Question: I have a maven-spring project in Eclipse and I have this annoying error message in one of my spring contexts:
> Referenced file contains errors (jar:file:/M2_HOME/repository/org/springframework/spring-beans/3.1.2.RELEASE/spring-beans-3.1.2.RELEASE.jar!/org/springframework/beans/
factory/xml/spring-tool-3.1.xsd). For more information, right click on the message in the Problems View and select "Show Details..."
The show setails leads to this:

I using spring-data-jpa 1.2.0.RELEASE and the rest of my spring jars are 3.1.3.RELEASE. Regarding spring-data-commons-core - I don't even have a dependency to this jar in my pom but I can see it in my m2 repository along with spring-data-commons-parent and both of version 1.4.0.RELEASE, I don't know why (maybe those are part of spring-data-jpa?).
My application context schema:
'''
<?xml version="1.0" encoding="UTF-8"?>
<beans xmlns="http://www.springframework.org/schema/beans"
xmlns:xsi="http://www.w3.org/2001/XMLSchema-instance" xmlns:p="http://www.springframework.org/schema/p"
xmlns:context="http://www.springframework.org/schema/context" xmlns:tx="http://www.springframework.org/schema/tx"
xmlns:jpa="http://www.springframework.org/schema/data/jpa"
xsi:schemaLocation="
http://www.springframework.org/schema/beans http://www.springframework.org/schema/beans/spring-beans-3.1.xsd
http://www.springframework.org/schema/context http://www.springframework.org/schema/context/spring-context-3.1.xsd
http://www.springframework.org/schema/tx http://www.springframework.org/schema/tx/spring-tx-3.1.xsd
http://www.springframework.org/schema/data/jpa http://www.springframework.org/schema/data/jpa/spring-jpa-1.2.xsd">
'''
I don't understand why I keep getting this error. Basically it has no effect what so ever, The app compiles, deployed and runs just fine, it is just this annoying red error mark in Eclipse that drives me crazy :)
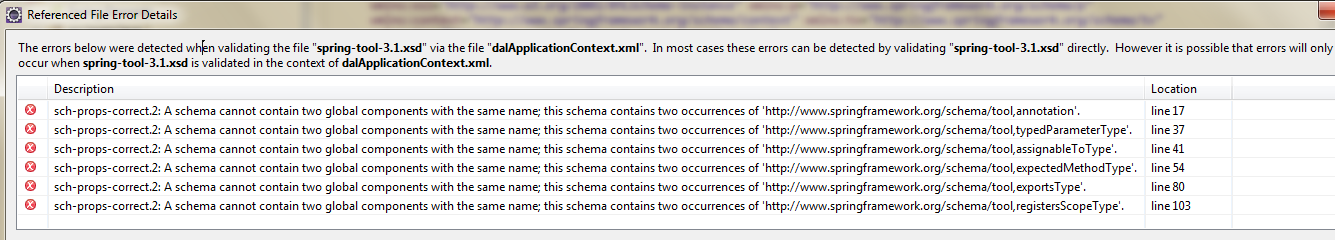
Answer: I have solved it by doing 3 things:
1. Added this repository to my POM: <repository>
<id>spring-milestone</id>
<name>Spring Maven MILESTONE Repository</name>
<url>http://repo.springsource.org/libs-milestone</url>
</repository>
2. I'm using this version of spring-jpa: <dependency>
<groupId>org.springframework.data</groupId>
<artifactId>spring-data-jpa</artifactId>
<version>1.2.0.RELEASE</version>
</dependency>
3. I removed the xsd versions from my context (although I'm not sure it is necessary): <?xml version="1.0" encoding="UTF-8"?>
<beans xmlns="http://www.springframework.org/schema/beans"
xmlns:context="http://www.springframework.org/schema/context"
xmlns:xsi="http://www.w3.org/2001/XMLSchema-instance" xmlns:jdbc="http://www.springframework.org/schema/jdbc"
xmlns:jpa="http://www.springframework.org/schema/data/jpa" xmlns:tx="http://www.springframework.org/schema/tx"
xsi:schemaLocation="
http://www.springframework.org/schema/beans http://www.springframework.org/schema/beans/spring-beans.xsd
http://www.springframework.org/schema/context http://www.springframework.org/schema/context/spring-context.xsd
http://www.springframework.org/schema/tx http://www.springframework.org/schema/tx/spring-tx.xsd
http://www.springframework.org/schema/data/jpa http://www.springframework.org/schema/data/jpa/spring-jpa.xsd
http://www.springframework.org/schema/jdbc http://www.springframework.org/schema/jdbc/spring-jdbc.xsd">
I hope this helps.